Field crop: maize
Growth stage: 1
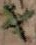
Species: atriplex